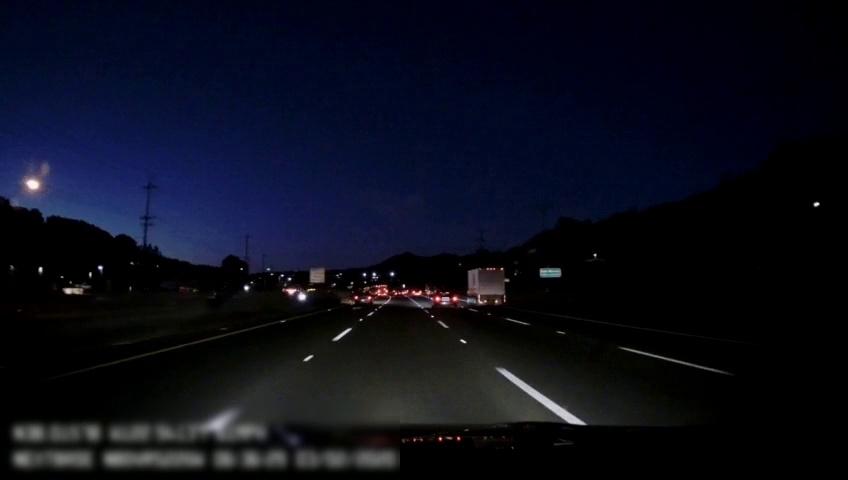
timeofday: Night
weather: Other
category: Drivable Space
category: Vehicles | Car
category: Vehicles | Car
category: Vehicles | Truck
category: Vehicles | Car
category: Lanes | Alternate Lane
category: Lanes | Current Lane
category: Lanes | Current Lane
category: Lanes | Alternate Lane
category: Lanes | Alternate Lane
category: Traffic | Signs
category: Traffic | Signs